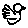
Label: bird